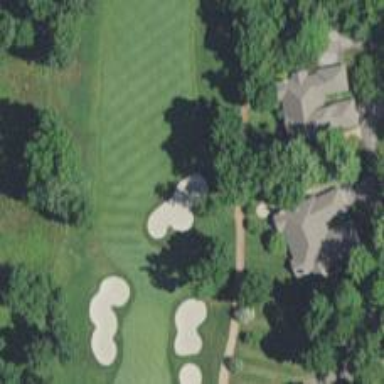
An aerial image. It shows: View of golf hole.